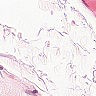
Metastatic tissue present: no